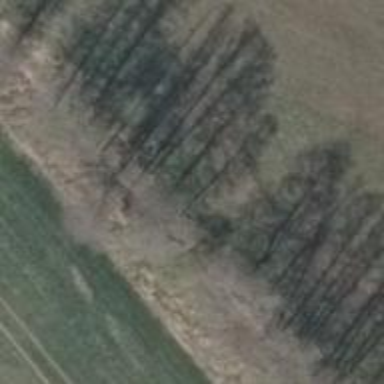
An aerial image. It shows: Deciduous broadleaved tree.